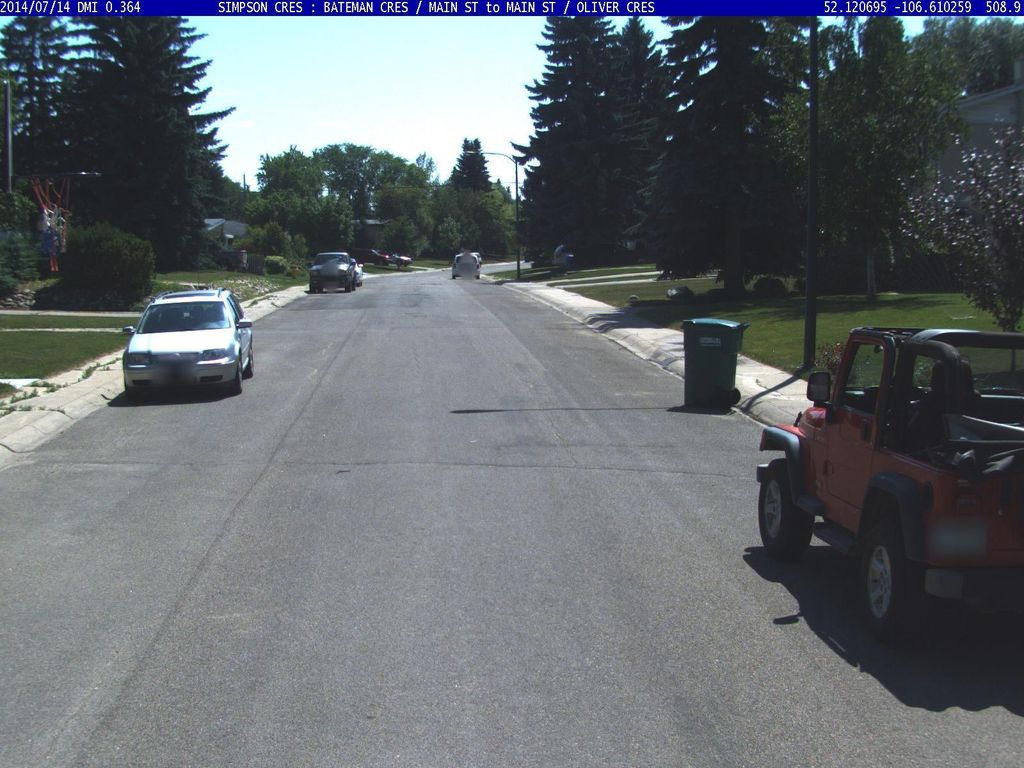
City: saskatoon